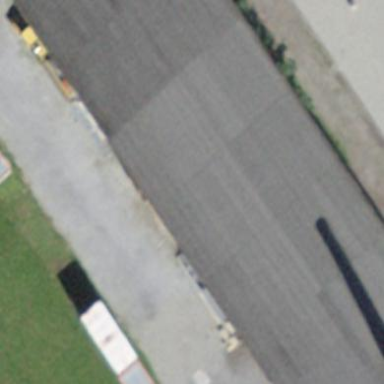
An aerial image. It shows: Industrial building.